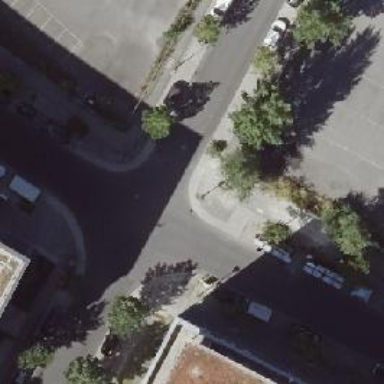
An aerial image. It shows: Unmarked crossing on the road.